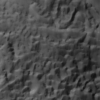
Label: not_dusty